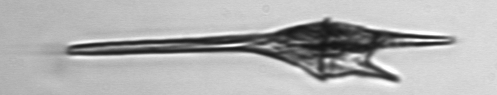
Label: Tripos_lineatus